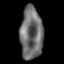
Tissue: lung
Cell type: Epithelial cells
Senescence score: 0.1637
Nuclear area (px): 1152
Mean DAPI intensity: 109.581